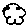
Label: cloud